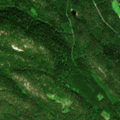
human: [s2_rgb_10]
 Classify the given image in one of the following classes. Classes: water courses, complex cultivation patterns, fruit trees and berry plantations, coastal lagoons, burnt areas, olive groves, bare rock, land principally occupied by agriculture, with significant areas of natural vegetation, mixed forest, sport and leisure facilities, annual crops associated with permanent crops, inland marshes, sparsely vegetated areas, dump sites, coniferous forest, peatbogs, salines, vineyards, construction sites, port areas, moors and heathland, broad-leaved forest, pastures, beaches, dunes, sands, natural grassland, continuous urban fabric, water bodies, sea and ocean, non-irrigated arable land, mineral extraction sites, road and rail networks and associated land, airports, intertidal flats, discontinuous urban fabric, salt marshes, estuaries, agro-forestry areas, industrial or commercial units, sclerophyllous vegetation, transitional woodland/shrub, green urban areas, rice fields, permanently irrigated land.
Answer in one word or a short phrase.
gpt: coniferous forest, mixed forest